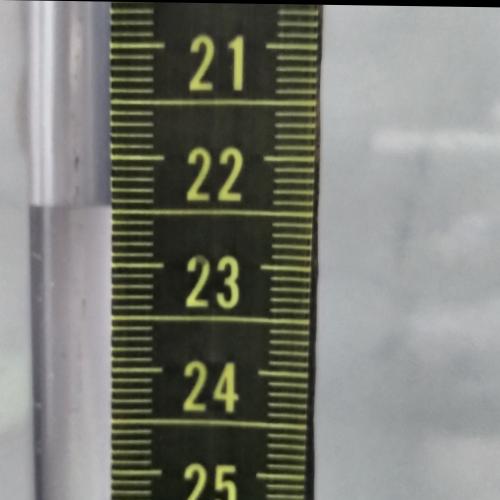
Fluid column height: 22.5 cm